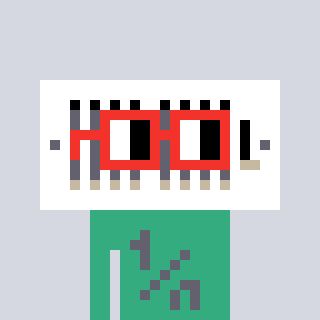
a pixel art character with square red glasses, a vent-shaped head and a teal-colored body on a cool background